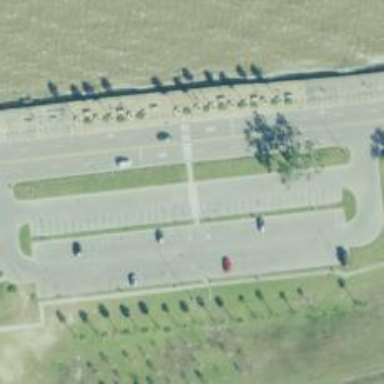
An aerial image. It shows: Footway along the road.